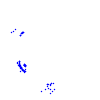
Particle: proton